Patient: sex F, age 44
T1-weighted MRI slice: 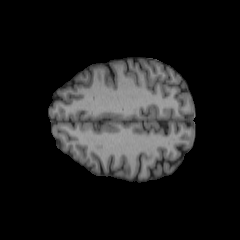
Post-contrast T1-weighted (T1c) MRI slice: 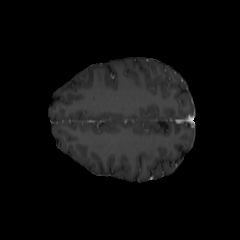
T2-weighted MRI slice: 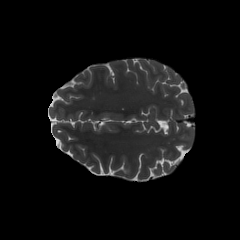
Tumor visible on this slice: no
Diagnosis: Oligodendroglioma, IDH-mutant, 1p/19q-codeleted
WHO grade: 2